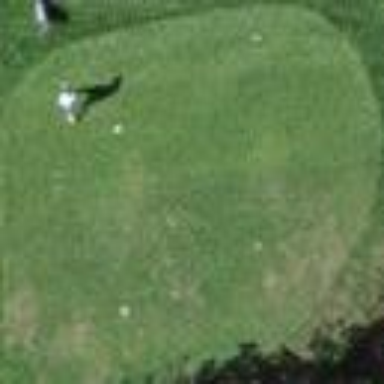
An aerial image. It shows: Golf tee on grassy land.